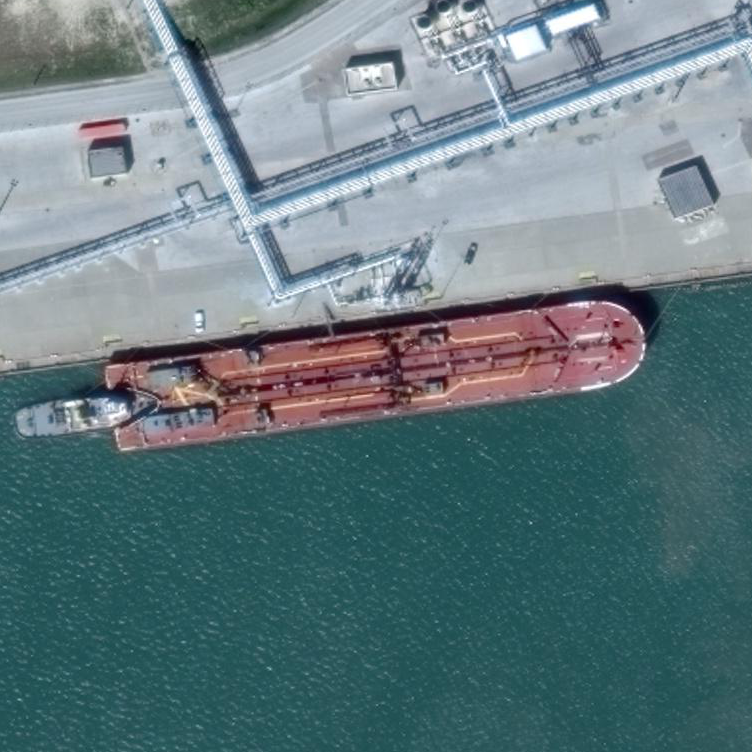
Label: civil